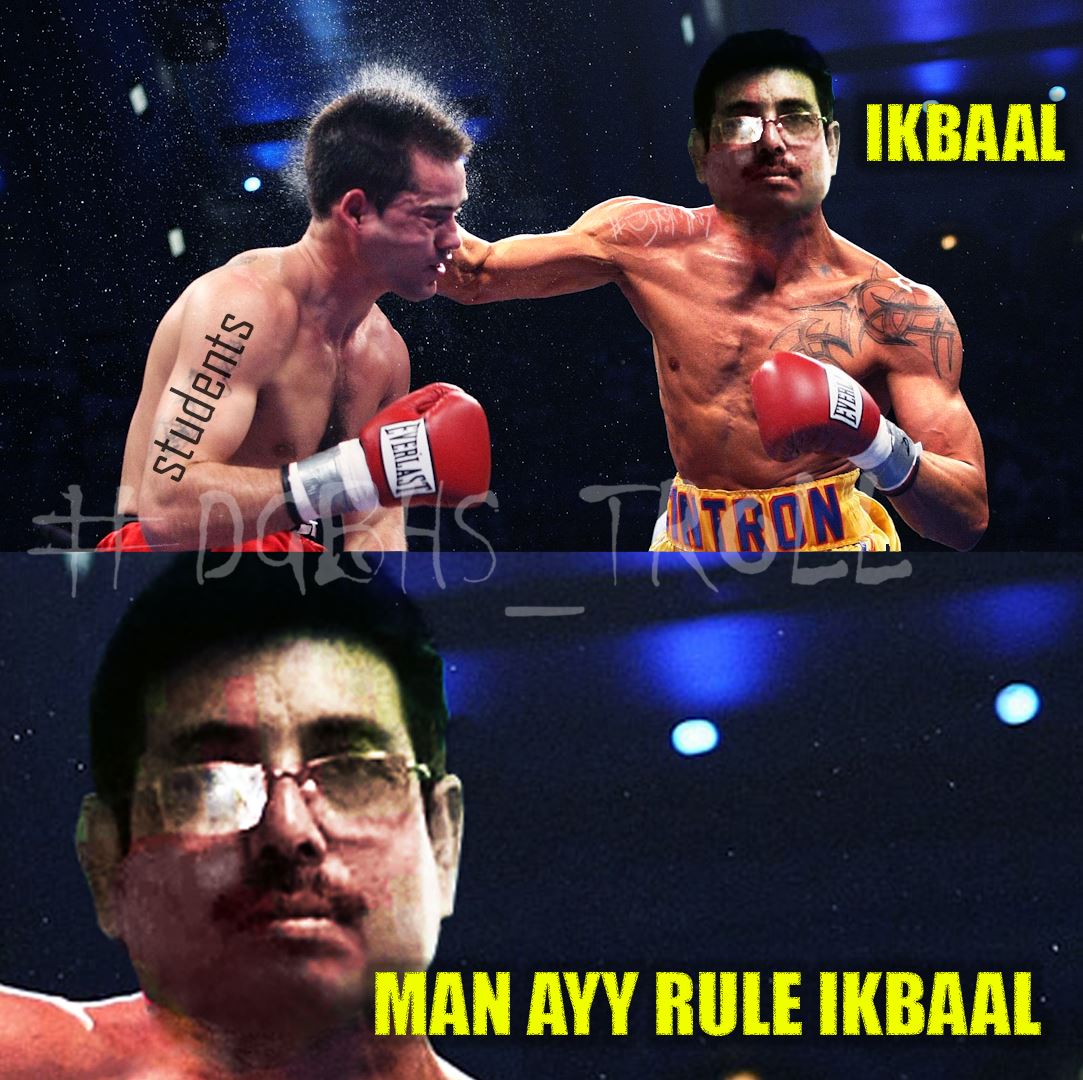
Caption: IKBAAL    MAN AVY RULE IKBAAL
Label: non-hate